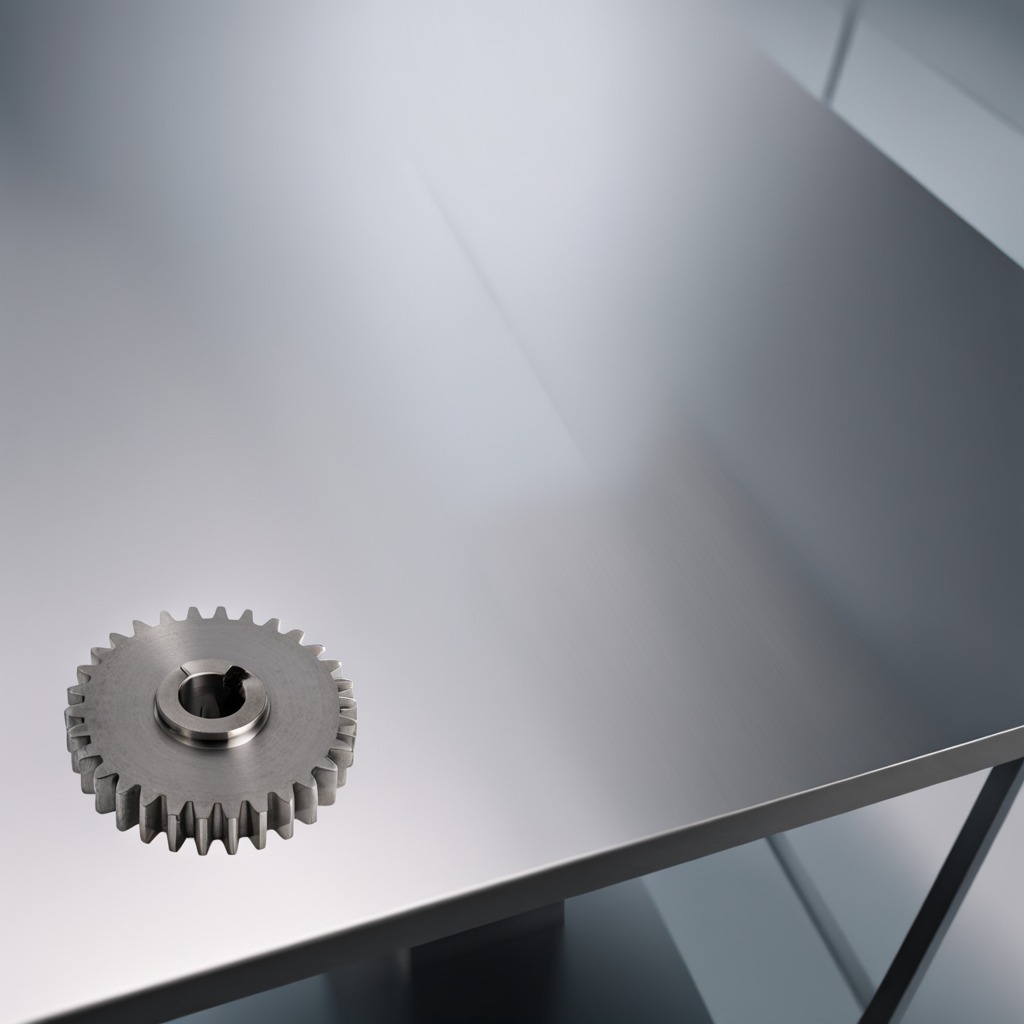
A steel gear with teeth is lying on the stainless steel table in a high-end prototyping lab.